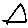
Label: triangle